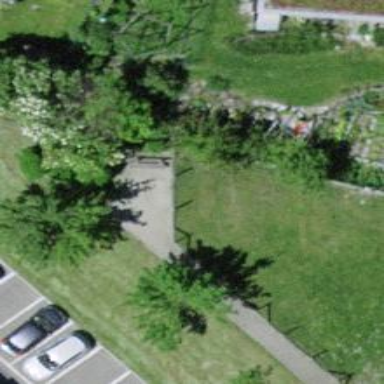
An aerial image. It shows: Brown bench in the vicinity.